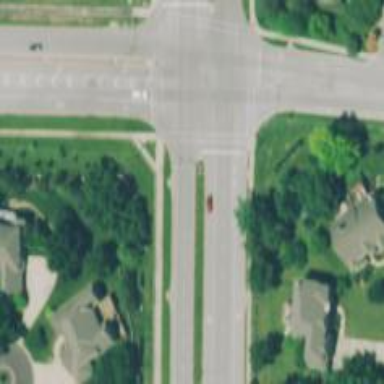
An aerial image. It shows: Road with dash markings.